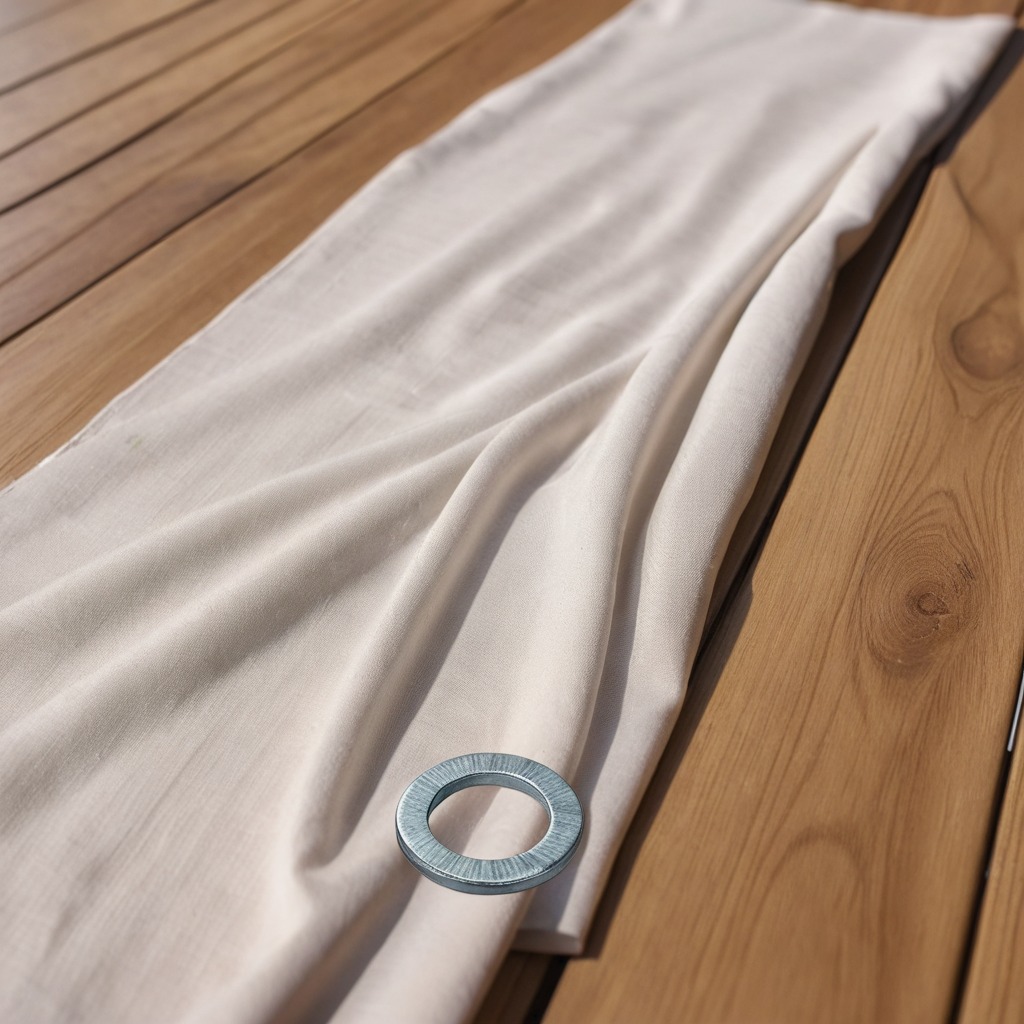
A flat metal washer lying on a wooden table in an outdoor workshop during daytime bright natural light soft shadows worn but beneath the cloth